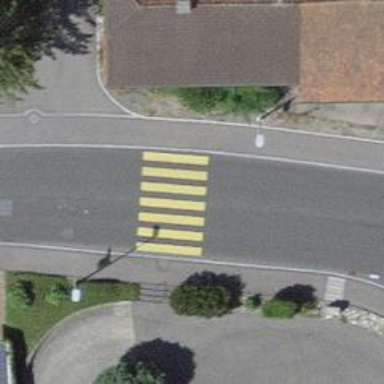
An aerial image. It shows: Uncontrolled zebra crossing with notable zebra markings.